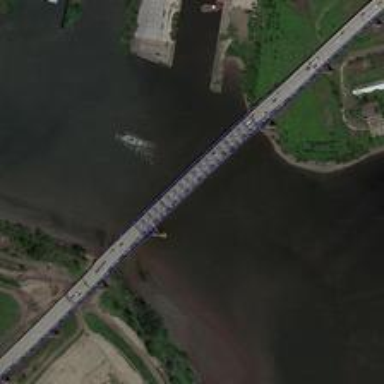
The banks covered by lush plants is connected by this steel bridge .